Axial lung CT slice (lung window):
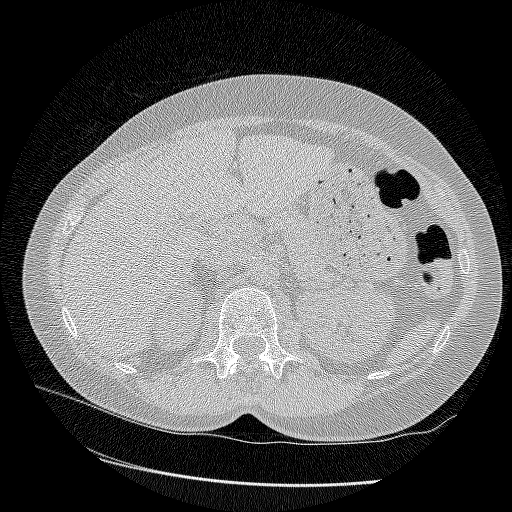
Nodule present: no